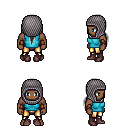
a pixel art fantasy rpg character, male body template, human, dark skin, teal sleeveless shirt, gold greaves, gray ponytail hairstyle, chain hood, leather bracers, maroon shoes, four views (front, back, left, right), 2x2 character sprite sheet, small pixel art, hard edges, no anti-aliasing